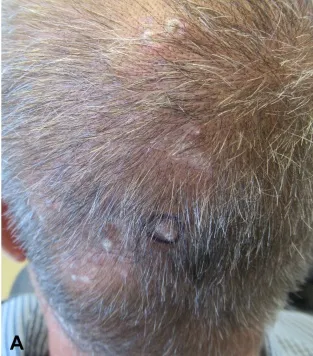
Case 1 clinical photographs and imaging. A, Scattered thin papules and plaques with excoriation and mild scale on the occipital scalp.
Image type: medical_photograph (skin_photograph)